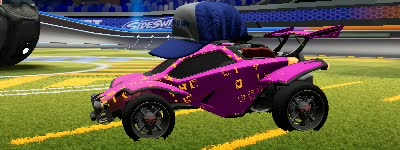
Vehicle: octane